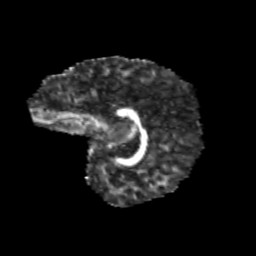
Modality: FA
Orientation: sagittal
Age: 11
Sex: female
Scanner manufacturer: siemens
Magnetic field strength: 3 T
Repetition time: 3.8 s
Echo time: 0.07 s